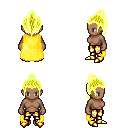
a pixel art fantasy rpg character, female body template, human, dark skin, yellow cape, gold greaves, gold long topknot hairstyle, gold boots, four views (front, back, left, right), 2x2 character sprite sheet, small pixel art, hard edges, no anti-aliasing